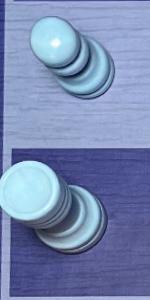
Label: Rook_White